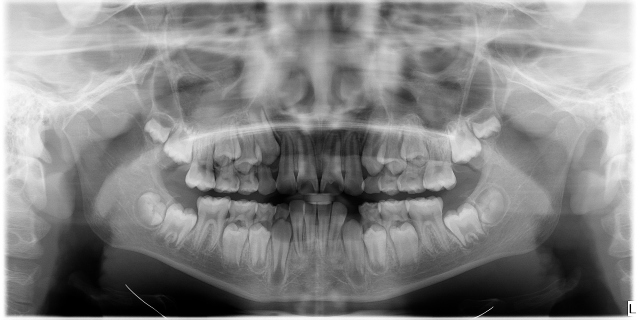
adult